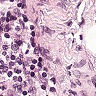
Metastatic tissue present: no